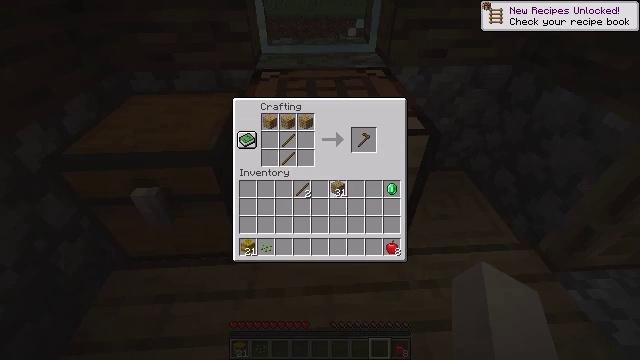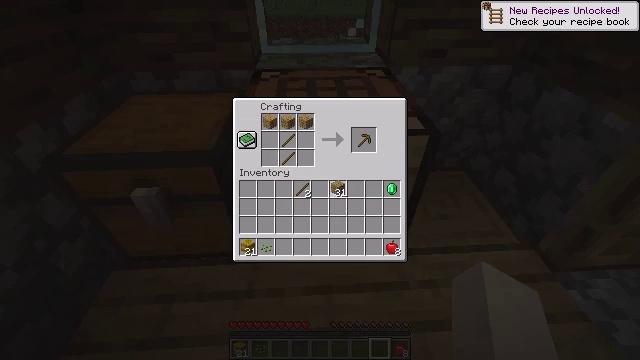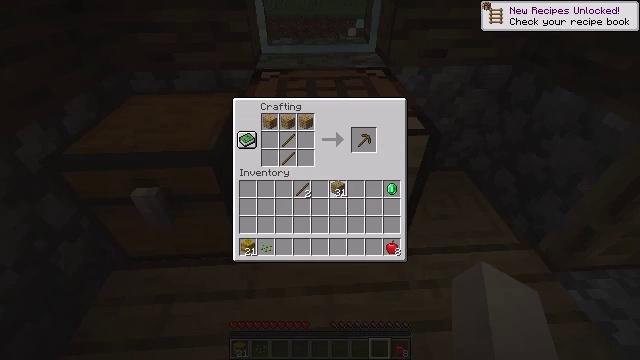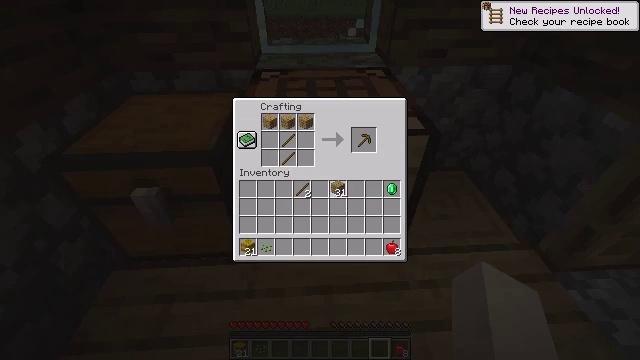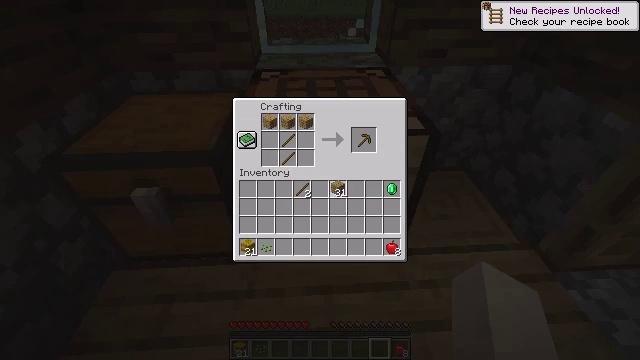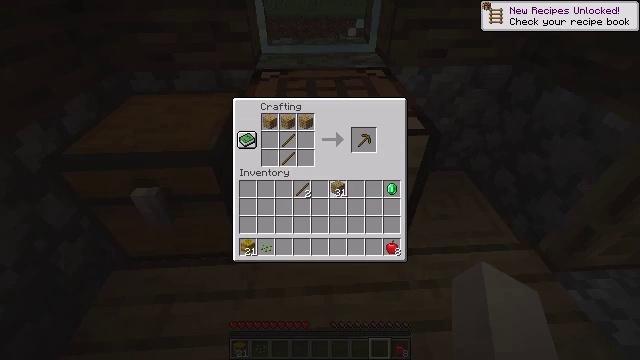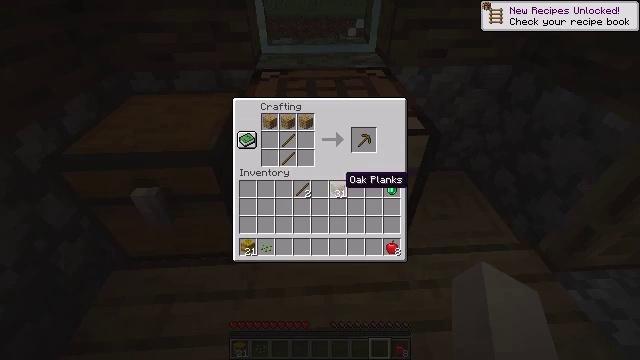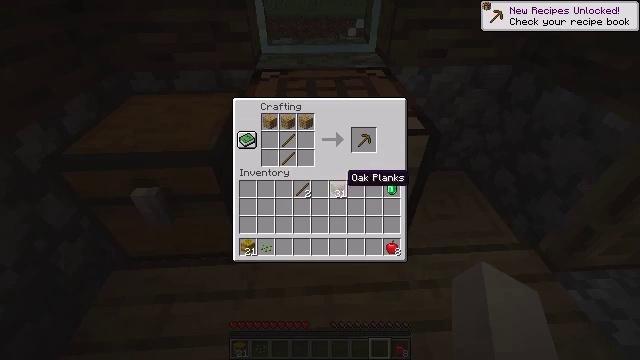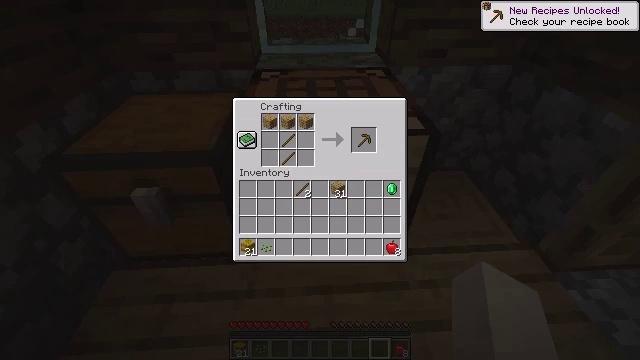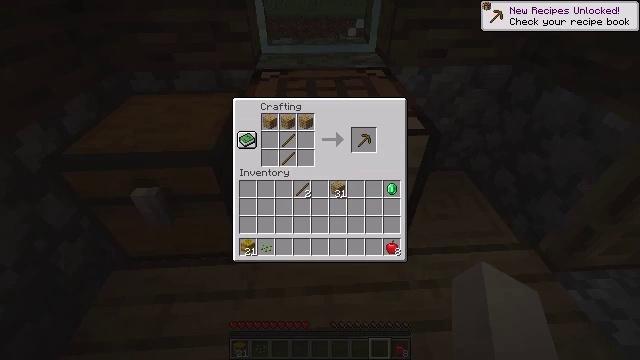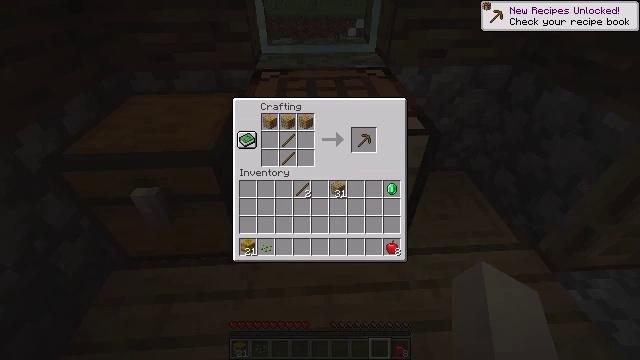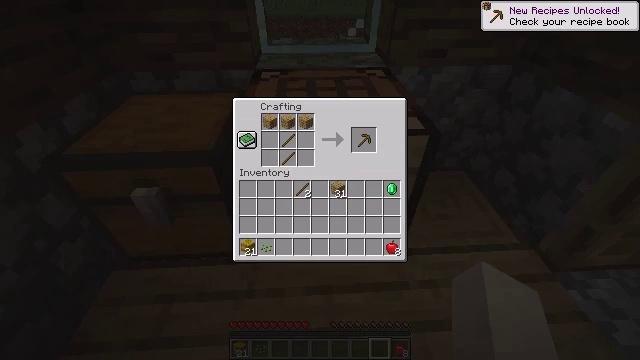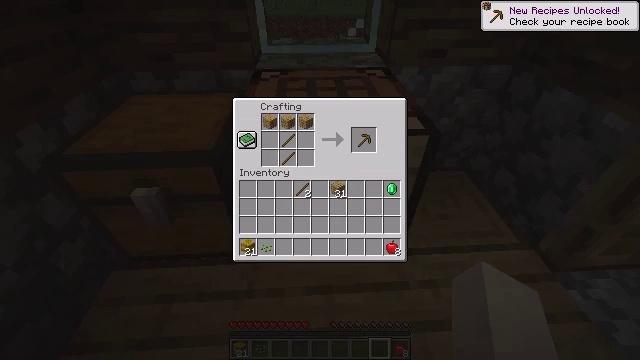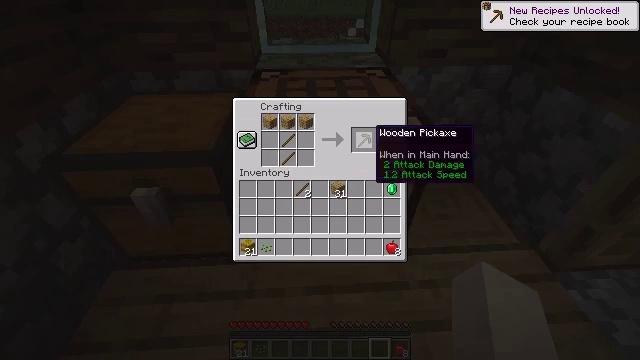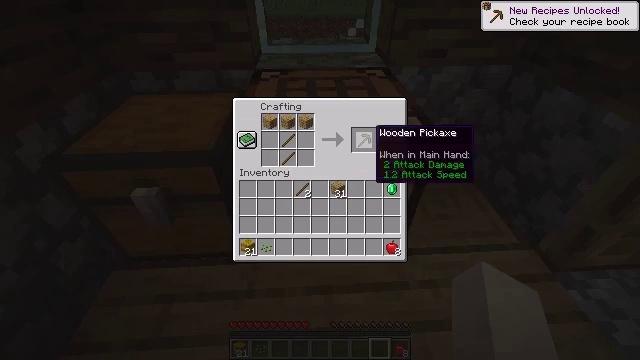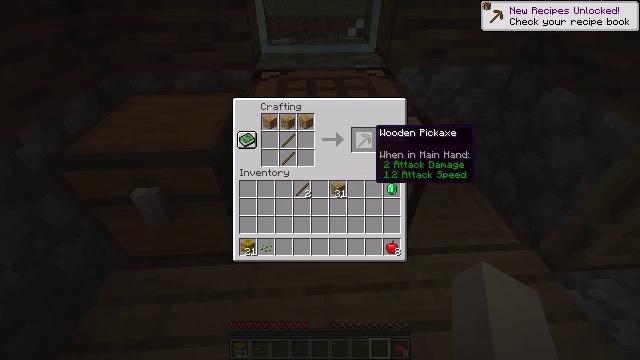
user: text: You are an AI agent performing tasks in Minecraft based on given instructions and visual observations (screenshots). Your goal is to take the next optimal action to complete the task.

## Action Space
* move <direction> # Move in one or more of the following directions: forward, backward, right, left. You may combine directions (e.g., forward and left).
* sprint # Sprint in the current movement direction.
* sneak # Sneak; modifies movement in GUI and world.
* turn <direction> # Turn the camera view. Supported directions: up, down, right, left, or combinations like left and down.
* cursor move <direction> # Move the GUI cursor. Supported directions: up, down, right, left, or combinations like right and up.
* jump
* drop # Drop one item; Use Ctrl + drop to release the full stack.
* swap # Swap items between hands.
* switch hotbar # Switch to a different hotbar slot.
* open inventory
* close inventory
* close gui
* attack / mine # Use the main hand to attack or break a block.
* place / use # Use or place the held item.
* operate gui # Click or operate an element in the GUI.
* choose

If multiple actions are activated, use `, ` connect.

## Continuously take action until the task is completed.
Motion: motion action
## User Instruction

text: Craft a wooden pickaxe with the necessary materials.
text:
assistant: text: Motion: no_op
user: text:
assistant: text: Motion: no_op
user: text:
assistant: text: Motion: operate gui
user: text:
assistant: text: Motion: operate gui
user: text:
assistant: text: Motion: operate gui
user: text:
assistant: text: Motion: no_op
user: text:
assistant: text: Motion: no_op
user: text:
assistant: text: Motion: cursor move right and up
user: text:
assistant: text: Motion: sneak, cursor move up
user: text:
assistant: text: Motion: sneak
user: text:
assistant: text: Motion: sneak
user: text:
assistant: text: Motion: sneak
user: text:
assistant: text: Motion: sneak, cursor move up
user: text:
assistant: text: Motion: sneak
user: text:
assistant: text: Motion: sneak
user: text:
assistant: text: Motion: sneak, operate gui
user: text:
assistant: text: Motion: sneak, operate gui
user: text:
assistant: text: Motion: sneak
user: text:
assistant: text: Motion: sneak
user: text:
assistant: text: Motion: no_op
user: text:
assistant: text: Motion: no_op